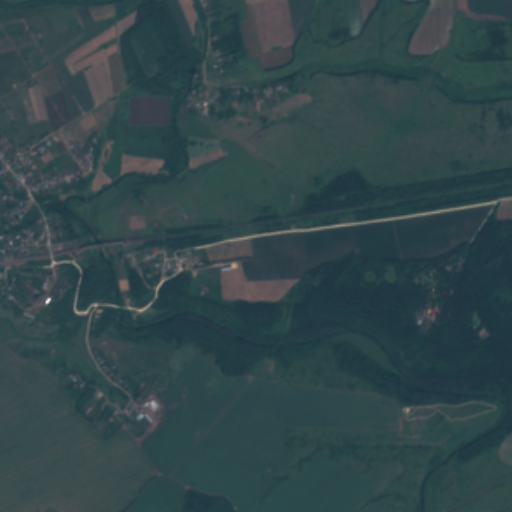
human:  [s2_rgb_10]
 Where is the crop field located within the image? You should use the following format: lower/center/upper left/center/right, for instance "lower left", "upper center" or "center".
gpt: The crop field is located in the lower right of the image.
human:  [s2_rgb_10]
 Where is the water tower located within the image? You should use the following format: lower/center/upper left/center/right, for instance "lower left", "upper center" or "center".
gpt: The water tower is located in the lower left of the image.
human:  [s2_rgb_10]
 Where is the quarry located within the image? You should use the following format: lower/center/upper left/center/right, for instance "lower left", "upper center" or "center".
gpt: There is no quarry in the image.